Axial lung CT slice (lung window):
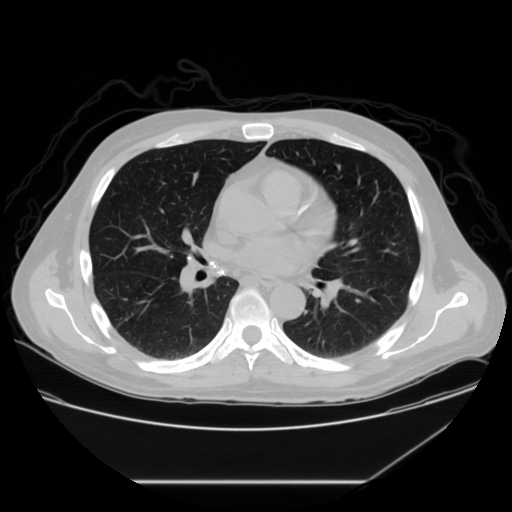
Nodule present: no